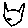
Label: cat